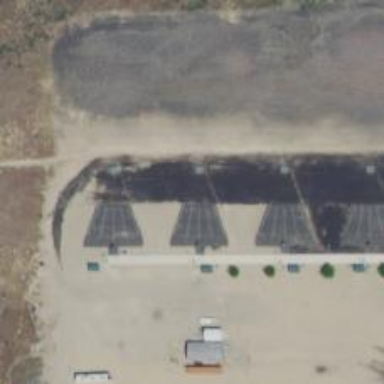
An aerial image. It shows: Shooting range on leisure land pitch.